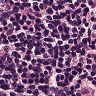
Metastatic tissue present: no